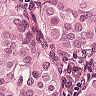
Metastatic tissue present: yes